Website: walmart
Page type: gifting
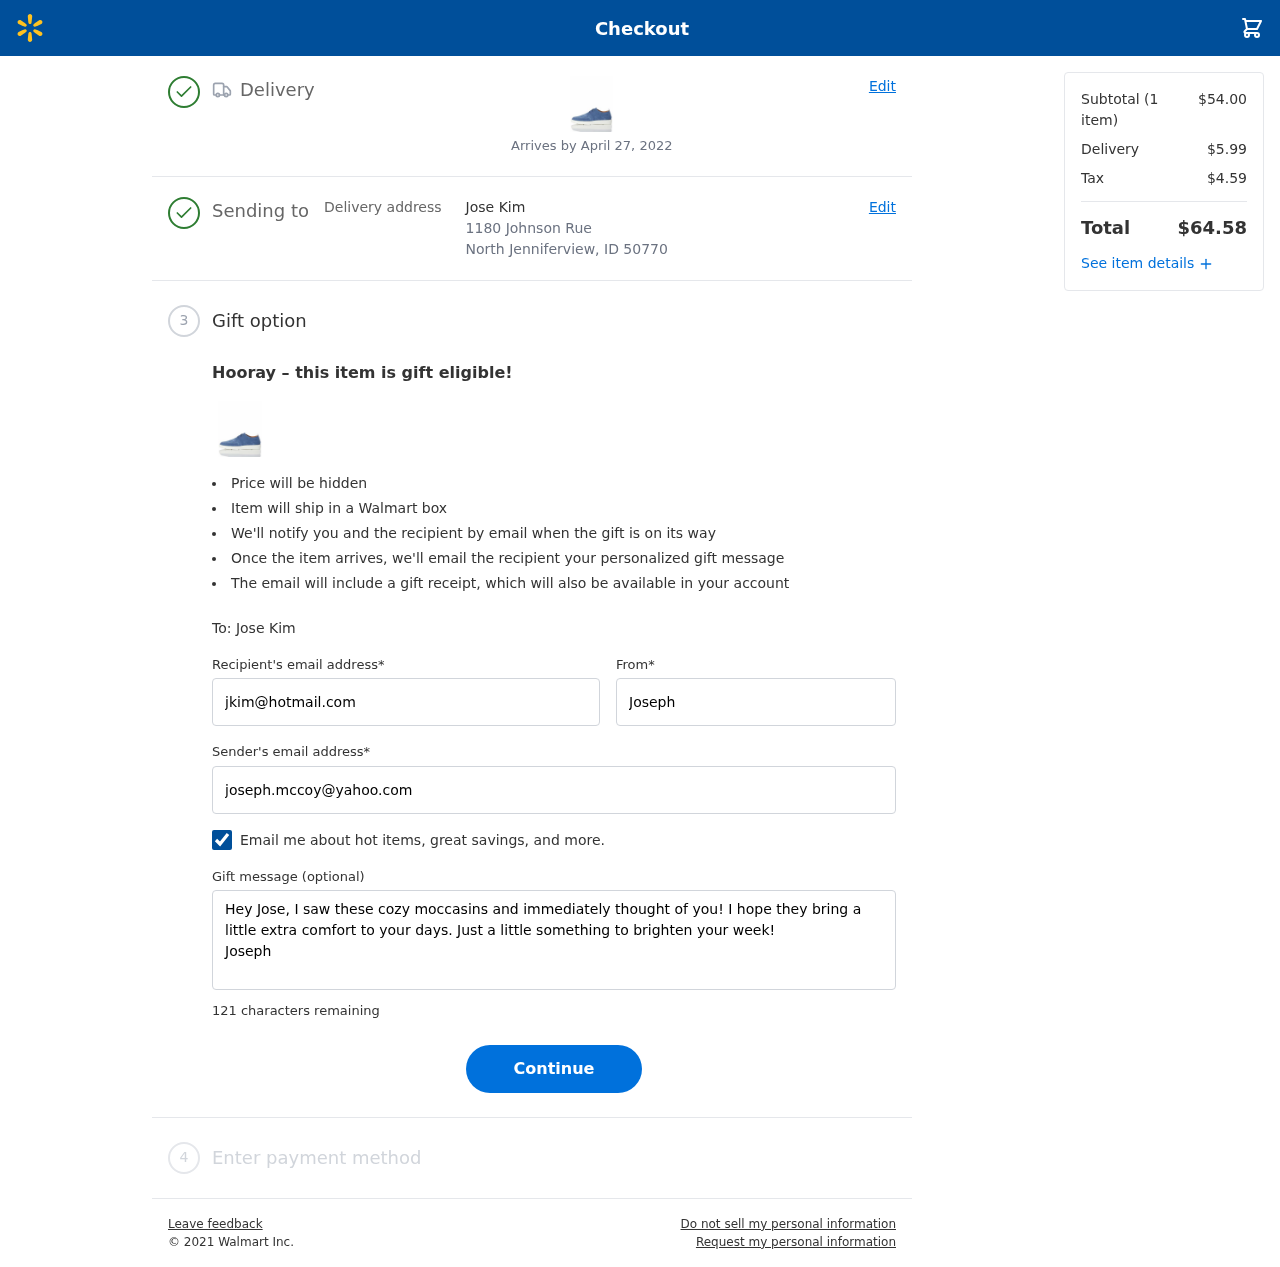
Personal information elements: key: PII_CITY_STATE_ZIP
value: North Jenniferview, ID 50770
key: PII_EMAIL
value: joseph.mccoy@yahoo.com
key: PII_FIRSTNAME
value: Joseph
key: PII_GIFT_EMAIL
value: jkim@hotmail.com
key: PII_GIFT_FULLNAME
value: Jose Kim
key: PII_GIFT_MESSAGE
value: Hey Jose, I saw these cozy moccasins and immediately thought of you! I hope they bring a little extra comfort to your days. Just a little something to brighten your week!
Joseph
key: PII_STREET
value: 1180 Johnson Rue
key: PII_GIFT_FIRSTNAME
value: Jose
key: PII_GIFT_LASTNAME
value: Kim
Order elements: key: ORDER_DELIVERY_DATE
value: Arrives by April 27, 2022
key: ORDER_NUM_ITEMS
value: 1
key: ORDER_SUBTOTAL
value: $54.00
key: ORDER_SHIPPING_COST
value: $5.99
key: ORDER_TAX
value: $4.59
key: ORDER_TOTAL
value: $64.58